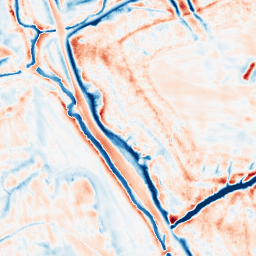
Category: edge_preserving
Decomposition family: bilateral
Decomposition parameters: d: 21
sigma_color: 25
sigma_space: 150
Upsampling method: cubic_catmull_rom
Upsampling parameters: scale: 2
Upsampling scale: 2